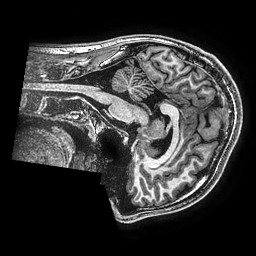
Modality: T1w
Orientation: sagittal
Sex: male
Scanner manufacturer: ge
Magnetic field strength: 3 T
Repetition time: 0.00766 s
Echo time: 0.003476 s